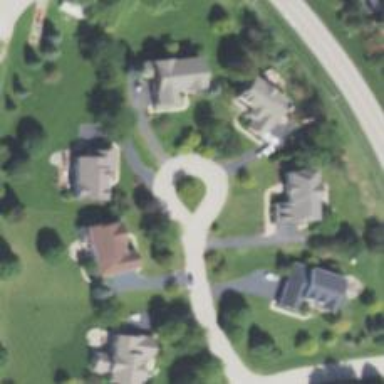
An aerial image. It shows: Turning loop on the road.